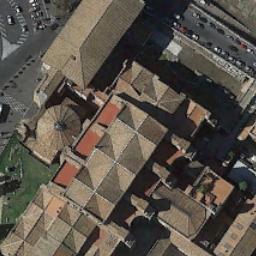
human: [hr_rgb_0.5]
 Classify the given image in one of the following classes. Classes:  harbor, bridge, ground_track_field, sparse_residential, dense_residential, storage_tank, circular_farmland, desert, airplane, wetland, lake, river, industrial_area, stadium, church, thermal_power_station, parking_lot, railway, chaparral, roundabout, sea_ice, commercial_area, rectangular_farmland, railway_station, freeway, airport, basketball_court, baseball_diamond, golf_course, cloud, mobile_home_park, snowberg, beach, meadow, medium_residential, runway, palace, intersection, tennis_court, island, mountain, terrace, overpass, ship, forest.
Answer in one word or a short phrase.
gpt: church